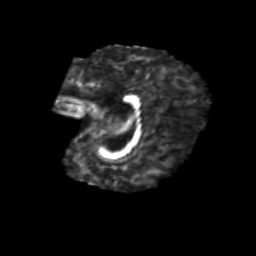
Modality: FA
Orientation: sagittal
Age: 6
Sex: female
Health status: healthy